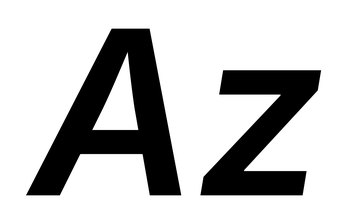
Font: Inter-Italic_SemiBold_Italic